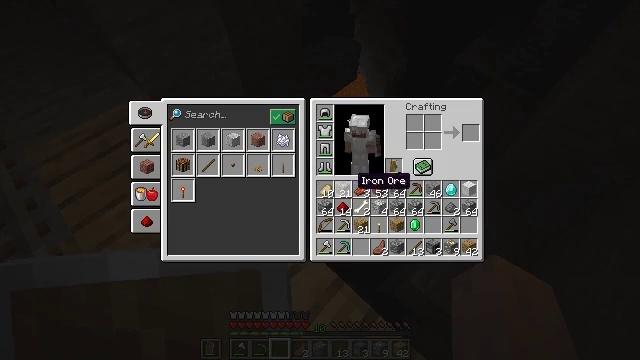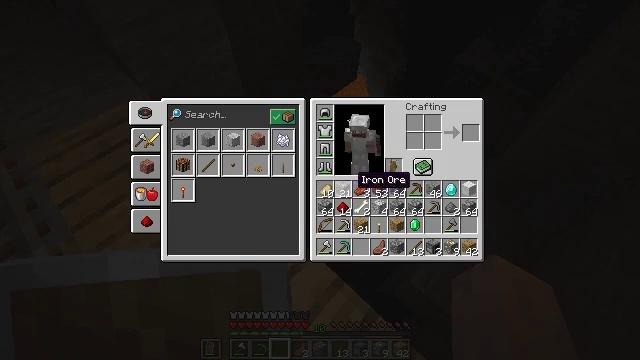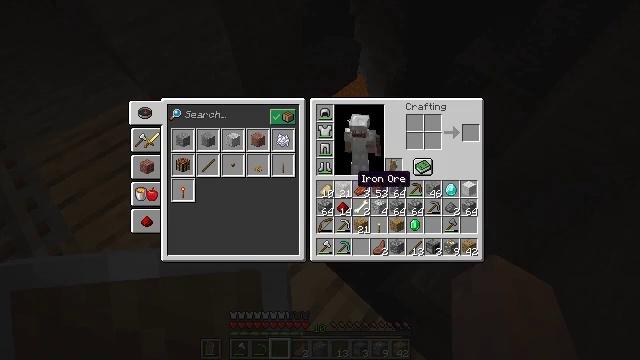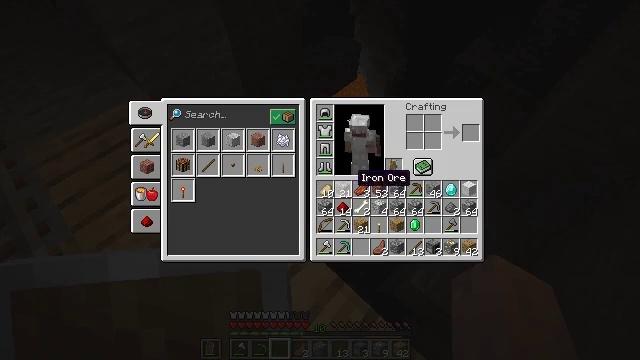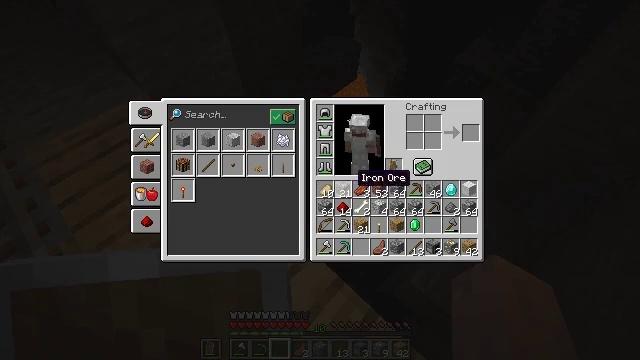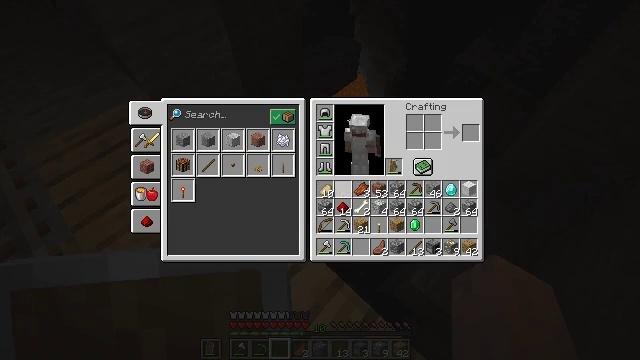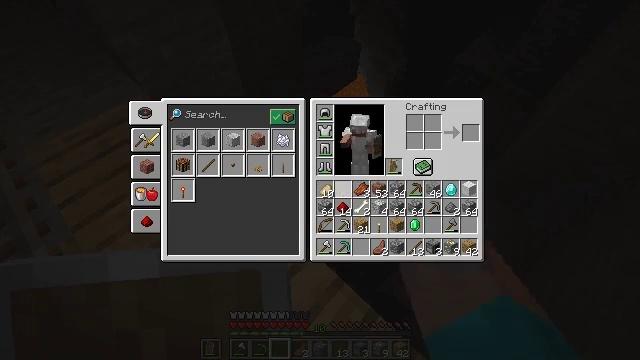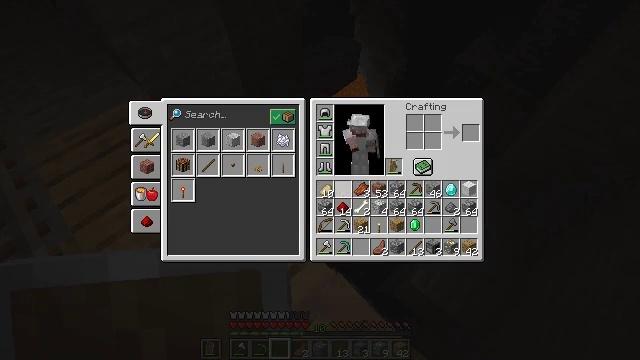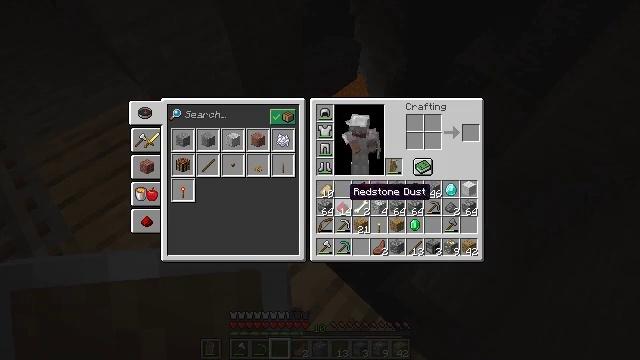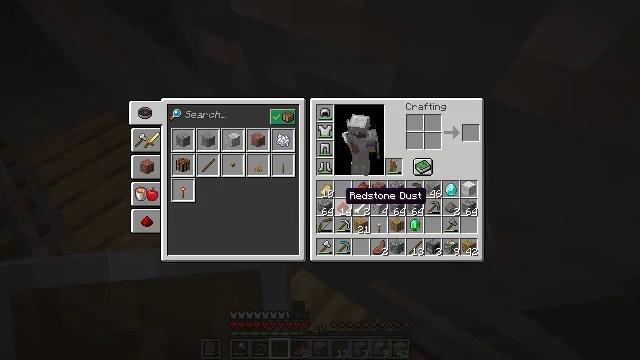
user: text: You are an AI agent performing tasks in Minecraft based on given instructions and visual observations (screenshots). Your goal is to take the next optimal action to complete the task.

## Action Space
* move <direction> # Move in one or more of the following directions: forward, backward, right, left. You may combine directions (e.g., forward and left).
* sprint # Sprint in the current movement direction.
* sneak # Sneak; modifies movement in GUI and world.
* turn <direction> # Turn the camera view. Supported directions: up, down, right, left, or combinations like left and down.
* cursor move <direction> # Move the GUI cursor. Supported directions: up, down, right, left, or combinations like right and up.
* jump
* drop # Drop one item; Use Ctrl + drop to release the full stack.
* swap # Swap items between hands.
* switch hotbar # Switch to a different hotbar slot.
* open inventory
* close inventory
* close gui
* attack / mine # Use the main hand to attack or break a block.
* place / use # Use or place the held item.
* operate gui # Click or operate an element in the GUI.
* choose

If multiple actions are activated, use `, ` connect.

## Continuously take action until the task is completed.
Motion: motion action
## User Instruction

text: Drop iron ore.
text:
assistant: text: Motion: sprint
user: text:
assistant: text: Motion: sprint
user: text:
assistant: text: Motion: sprint
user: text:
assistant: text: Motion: sprint
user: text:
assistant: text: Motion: sprint, drop
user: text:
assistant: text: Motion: sprint, drop
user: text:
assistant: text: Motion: sprint, drop
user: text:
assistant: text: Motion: sprint, cursor move down
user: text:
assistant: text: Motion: sprint
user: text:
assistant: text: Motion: sprint